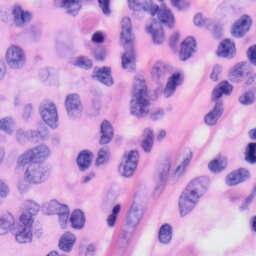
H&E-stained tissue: Skin